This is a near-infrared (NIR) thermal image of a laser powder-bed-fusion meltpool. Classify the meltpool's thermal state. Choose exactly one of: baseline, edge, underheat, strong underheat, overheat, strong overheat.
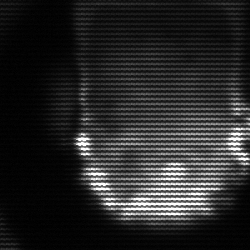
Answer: baseline